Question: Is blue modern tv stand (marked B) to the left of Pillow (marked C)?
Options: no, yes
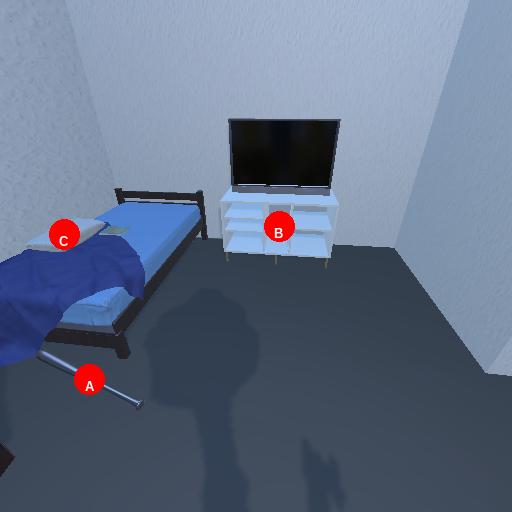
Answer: no